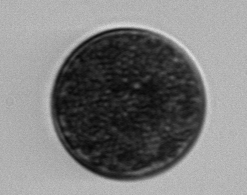
Label: Coscinodiscus